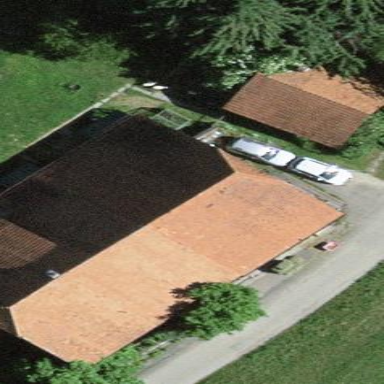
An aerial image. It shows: Farm building.